Question: I have around 4475 rows of csv data like below:
'''
,Time,Values,Size
0,1900-01-01 23:11:30.368,2,
1,1900-01-01 23:11:30.372,2,
2,1900-01-01 23:11:30.372,2,
3,1900-01-01 23:11:30.372,2,
4,1900-01-01 23:11:30.376,2,
5,1900-01-01 23:11:30.380,,
6,1900-01-01 23:11:30.380,,
7,1900-01-01 23:11:30.380,,
8,1900-01-01 23:11:30.380,,321
9,1900-01-01 23:11:30.380,,111
.
.
4474,1900-01-01 23:11:32.588,,
'''
When I try to create simple seaborn lineplot with below code. It creates line chart but its continuous chart while my data i.e. ''Values'' has many empty/nan values which should show as gap on chart. How can I do that?
'''
[from datetime import datetime
import pandas as pd
import numpy as np
import seaborn as sns
import matplotlib.pyplot as plt
df = pd.read_csv("Data.csv")
sns.set(rc={'figure.figsize':(13,4)})
ax =sns.lineplot(x="Time", y="Values", data=df)
ax.set(xlabel='Time', ylabel='Values')
plt.xticks(rotation=90)
plt.tight_layout()
plt.show()]
'''

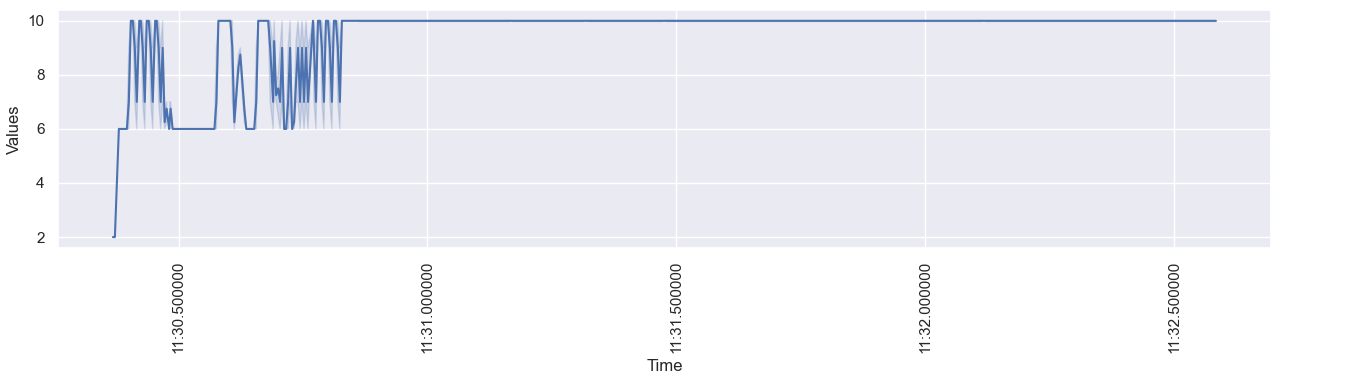
Answer: As reported in <URL>:
> I've looked at the source code and it looks like lineplot drops nans from the DataFrame before plotting. So unfortunately it's not possible to do it properly.
So, the easiest way to do it is to use matplotlib in place of seaborn.
In the code below I generate a dataframe like your with 20% of missing values in ''Values'' column and I use matplotlib to draw a plot:
'''
import pandas as pd
import numpy as np
import matplotlib.pyplot as plt
df = pd.DataFrame({'Time': pd.date_range(start = '1900-01-01 23:11:30', end = '1900-01-01 23:11:30.1', freq = 'L')})
df['Values'] = np.random.randint(low = 2, high = 10, size = len(df))
df['Values'] = df['Values'].mask(np.random.random(df['Values'].shape) < 0.2)
fig, ax = plt.subplots(figsize = (13, 4))
ax.plot(df['Time'], df['Values'])
ax.set(xlabel = 'Time', ylabel = 'Values')
plt.xticks(rotation = 90)
plt.tight_layout()
plt.show()
'''
<URL>